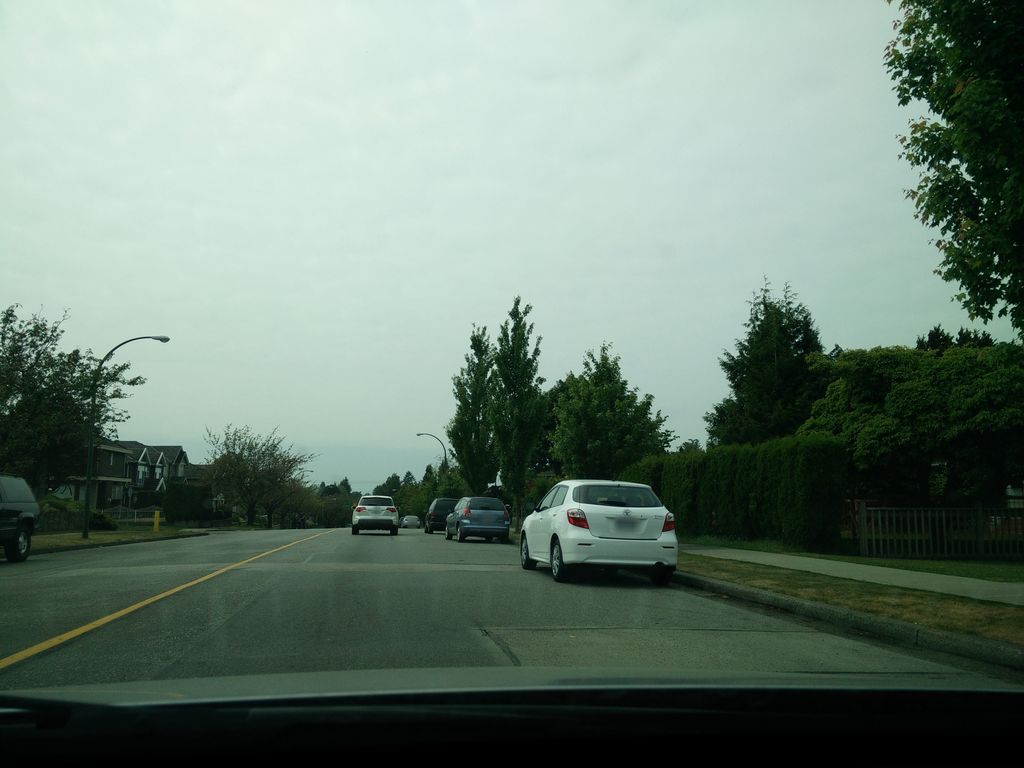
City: vancouver